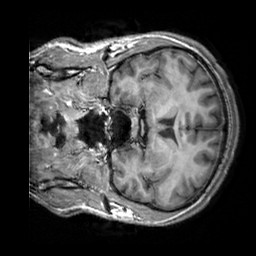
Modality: T1w
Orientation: coronal
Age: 29
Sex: male
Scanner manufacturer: siemens
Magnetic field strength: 3 T
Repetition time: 2.3 s
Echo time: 0.00303 s